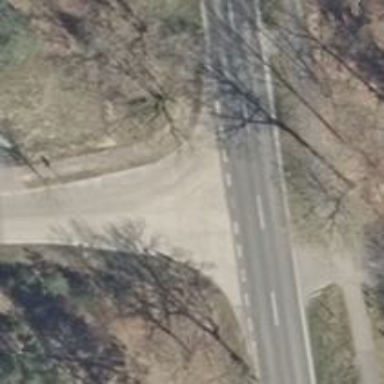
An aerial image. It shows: Road with "give way" sign.